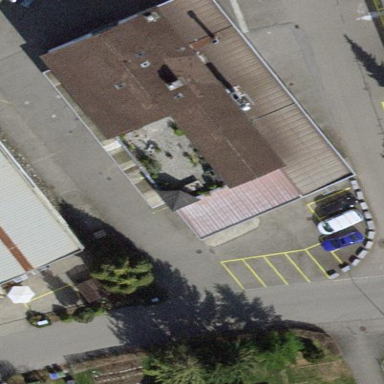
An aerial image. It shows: Industrial building with gabled roof.